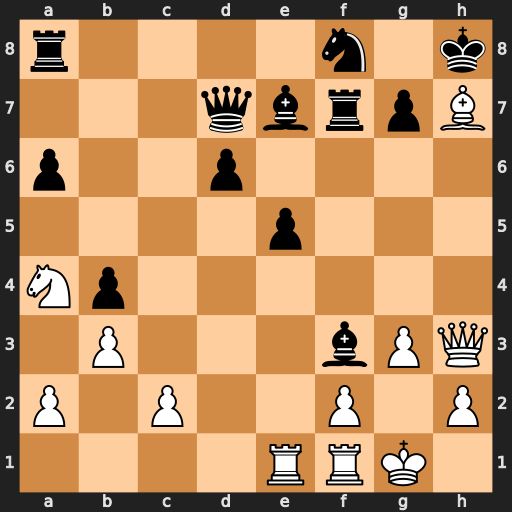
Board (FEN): r4n1k/3qbrpB/p2p4/4p3/Np6/1P3bPQ/P1P2P1P/4RRK1
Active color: w
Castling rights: -
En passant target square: -
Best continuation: Bf5+ Kg8 Bxd7